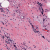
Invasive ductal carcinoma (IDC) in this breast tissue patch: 1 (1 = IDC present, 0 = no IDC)